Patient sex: F
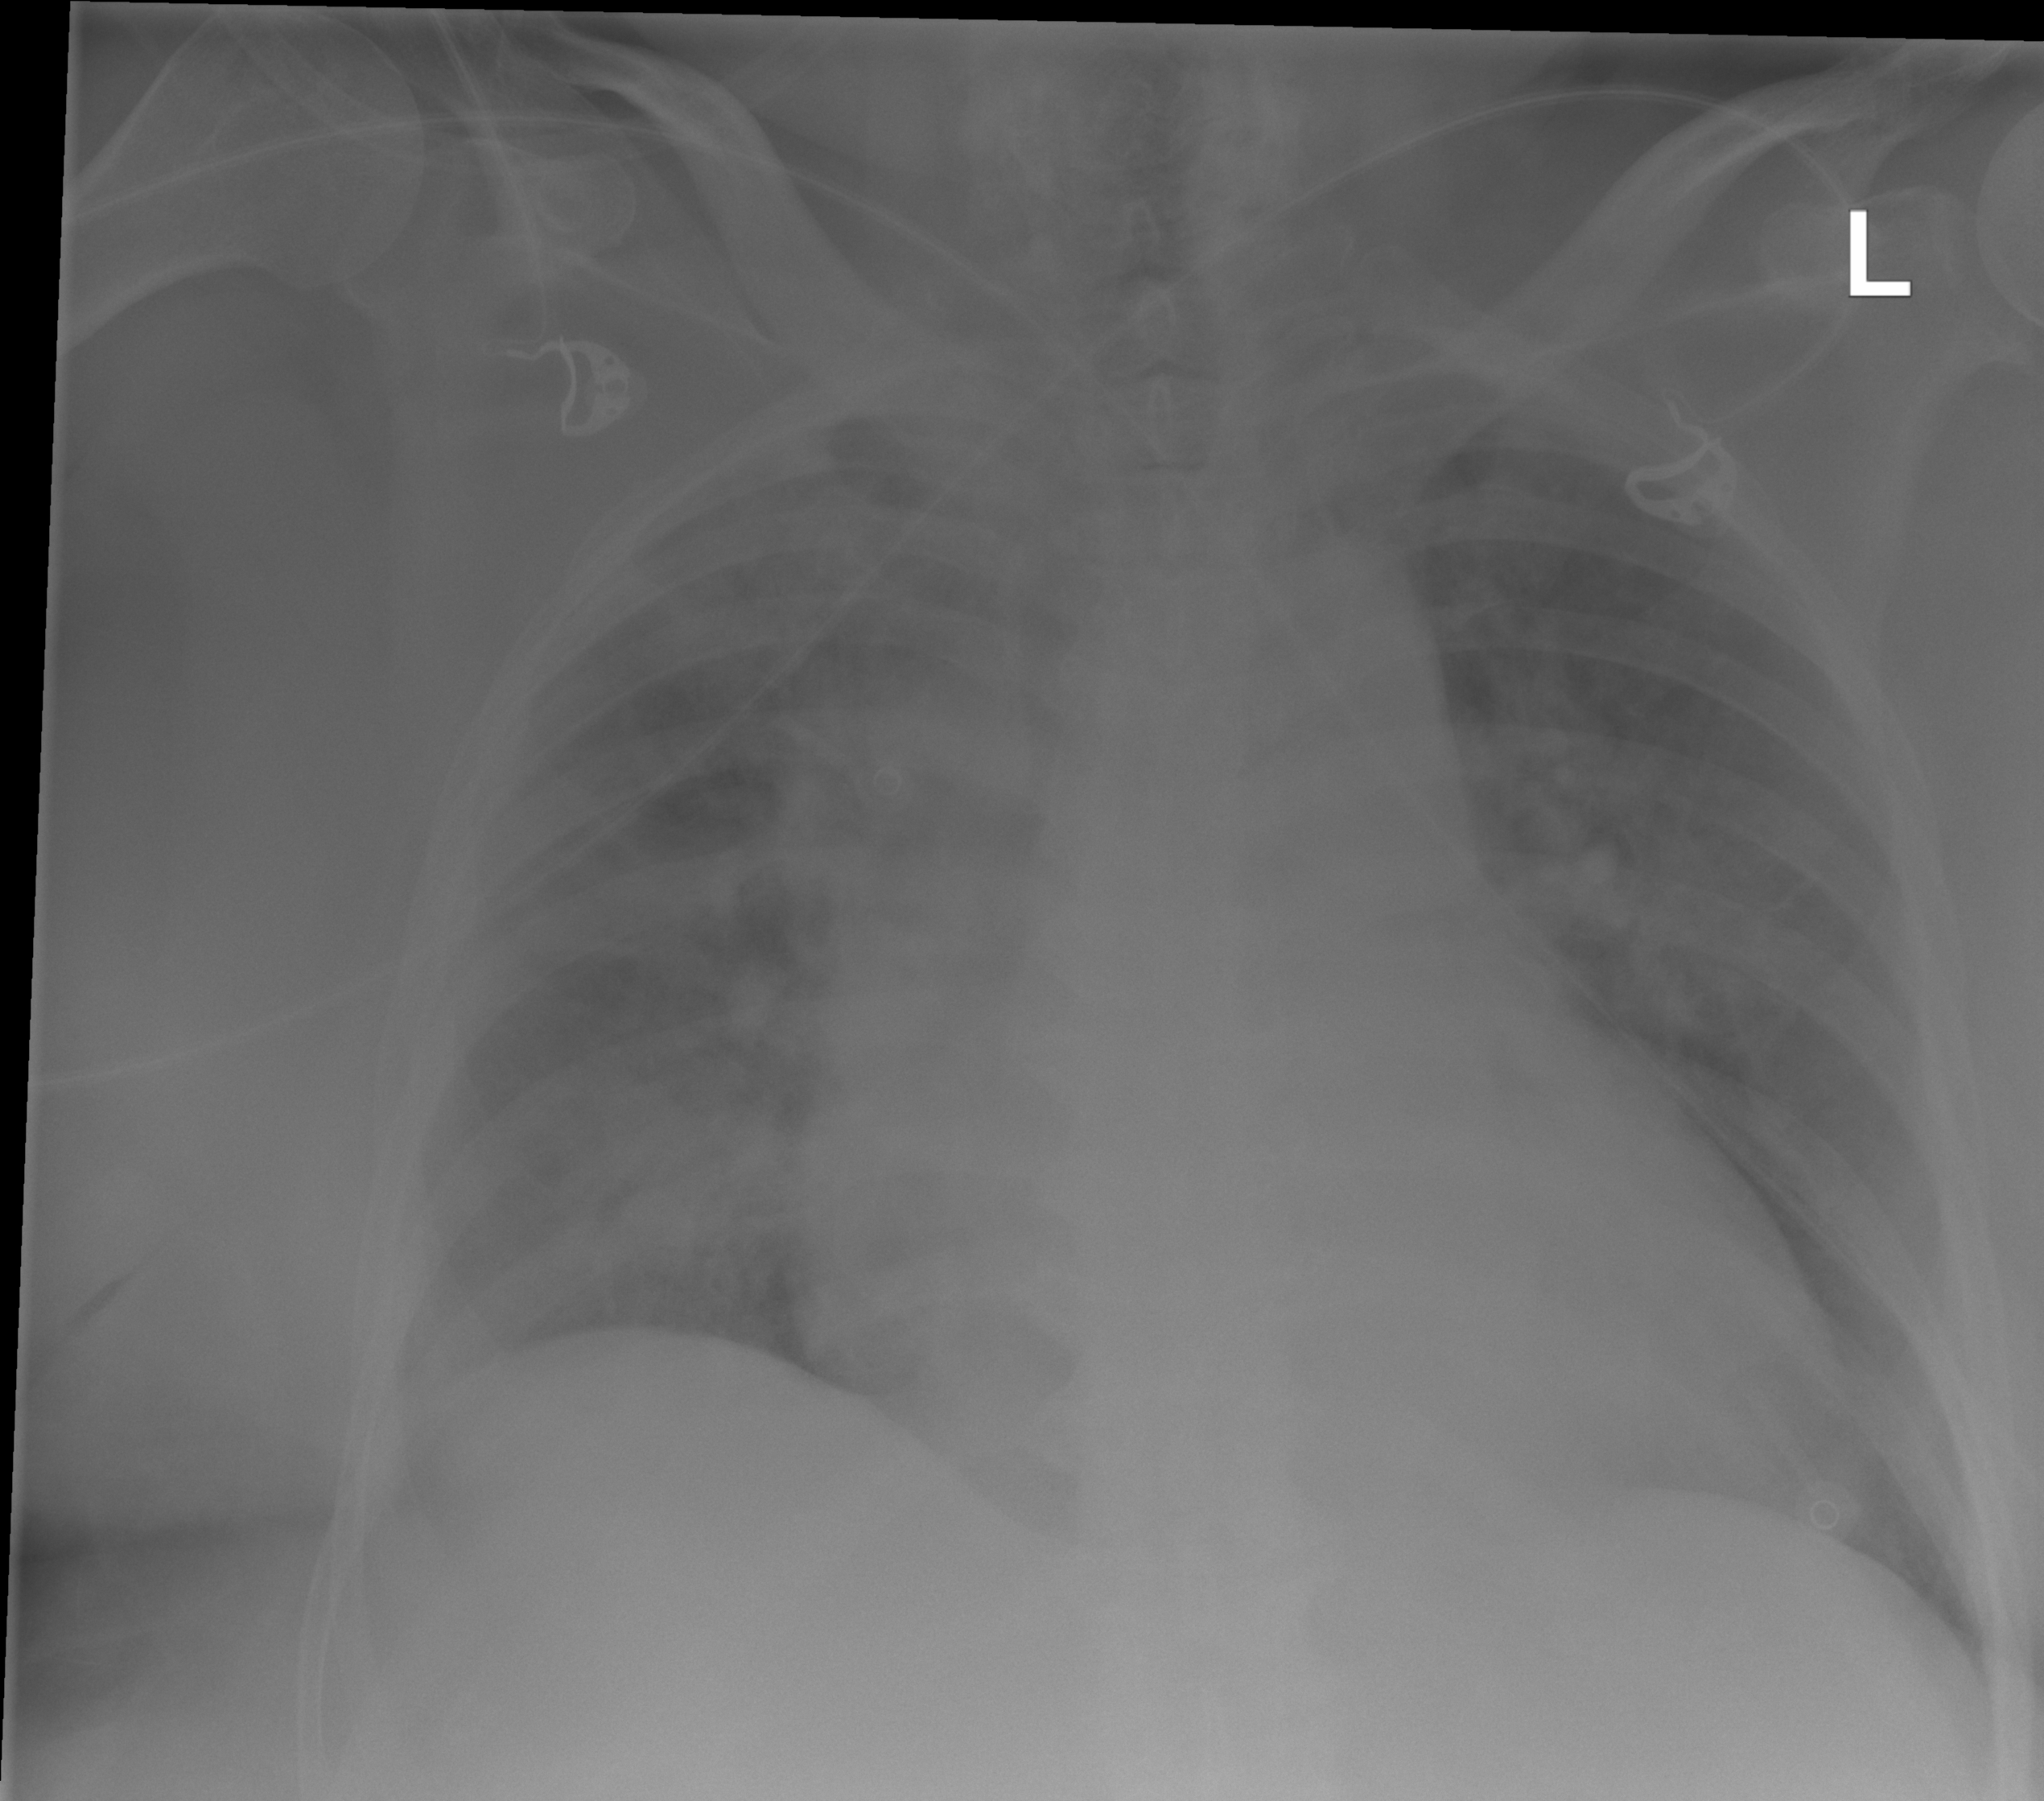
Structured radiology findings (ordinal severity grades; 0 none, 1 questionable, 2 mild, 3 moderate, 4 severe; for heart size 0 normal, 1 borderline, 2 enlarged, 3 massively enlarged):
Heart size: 3
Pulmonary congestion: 1
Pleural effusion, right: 0
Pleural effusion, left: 0
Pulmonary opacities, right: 3
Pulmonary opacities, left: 1
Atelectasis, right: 2
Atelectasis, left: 1